Field crop: maize
Growth stage: 2
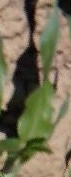
Species: maize